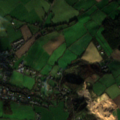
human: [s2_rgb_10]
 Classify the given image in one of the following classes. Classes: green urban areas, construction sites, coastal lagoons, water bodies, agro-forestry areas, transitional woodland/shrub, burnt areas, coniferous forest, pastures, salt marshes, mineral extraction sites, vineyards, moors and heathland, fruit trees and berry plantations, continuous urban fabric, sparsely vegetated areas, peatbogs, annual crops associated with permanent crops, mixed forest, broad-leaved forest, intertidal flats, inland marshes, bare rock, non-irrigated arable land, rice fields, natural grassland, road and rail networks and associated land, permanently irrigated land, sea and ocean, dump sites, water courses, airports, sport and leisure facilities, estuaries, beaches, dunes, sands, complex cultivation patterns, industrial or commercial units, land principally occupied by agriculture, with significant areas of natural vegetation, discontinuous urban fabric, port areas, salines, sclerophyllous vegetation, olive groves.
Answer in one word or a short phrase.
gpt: discontinuous urban fabric, mineral extraction sites, pastures, land principally occupied by agriculture, with significant areas of natural vegetation, coniferous forest